Question: Basically, what I'm trying to do is get rid of commit 5581ecb023a9, which was created in the merging process of two branches. What I'm trying to get to is everything in one straight line.

So far I've tried to do 'git rebase -i 5581ecb023a9' following some previous posts, though it doesn't show the actual 5581ecb023a9 commit. I tried 'git rebase -i a19ba5850a20' which also doesn't show the 5581ecb023a9 commit.
Any idea on how to get them all into a line?
Thanks in advance.
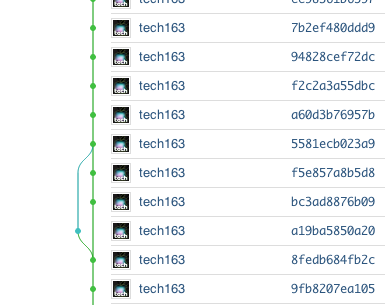
Answer: To do this, you need to rebase against a commit from either side of the merge diverged from their common ancestor - e.g. 'git rebse 8fedb6'